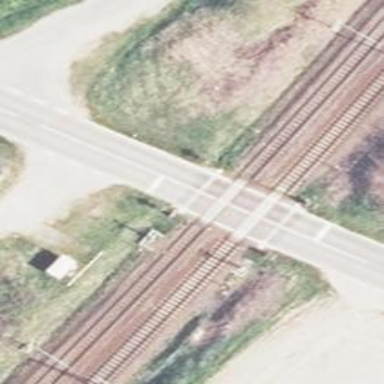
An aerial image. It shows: Level crossing along the railway.